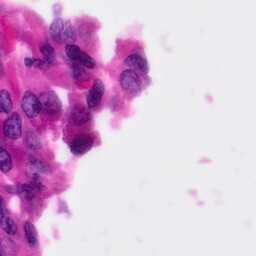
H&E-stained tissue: Pancreatic